Question: How much mobile data has been used?
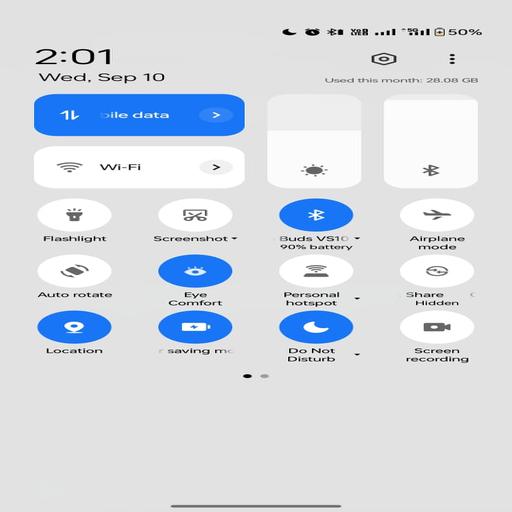
Answer: 28.08 GB